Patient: sex M, age 58
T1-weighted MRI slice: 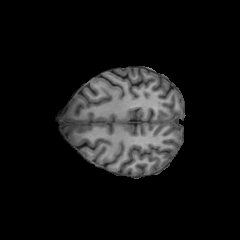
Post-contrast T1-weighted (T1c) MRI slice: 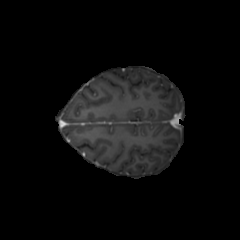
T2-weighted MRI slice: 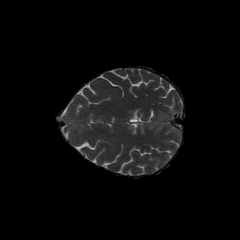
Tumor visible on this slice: no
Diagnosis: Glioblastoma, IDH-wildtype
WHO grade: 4